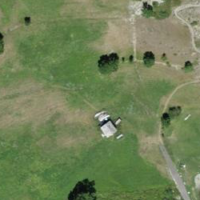
EUNIS habitat code: 26
Species observed at this site:
Centaurea scabiosa